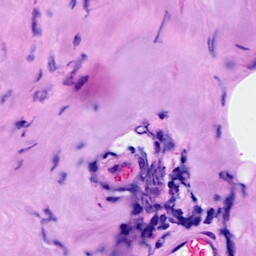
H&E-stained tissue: Breast